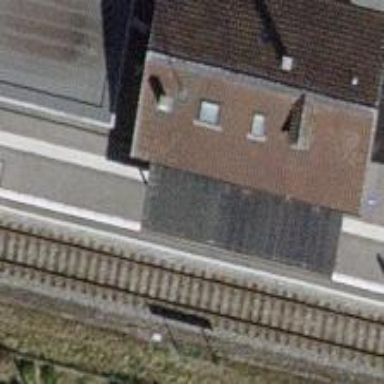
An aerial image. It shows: Public transport station located at railway halt.